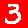
Digit: 3